Field crop: maize
Growth stage: 2
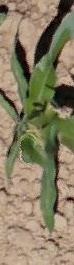
Species: maize